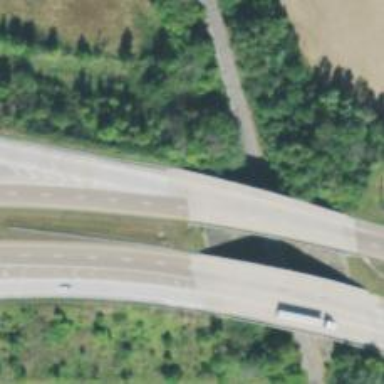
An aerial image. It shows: Motorway link bridge.